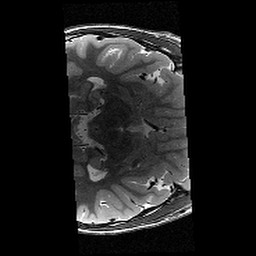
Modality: T2w
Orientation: axial
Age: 11
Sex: male
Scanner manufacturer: siemens
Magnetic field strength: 3 T
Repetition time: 9.23 s
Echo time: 0.067 s